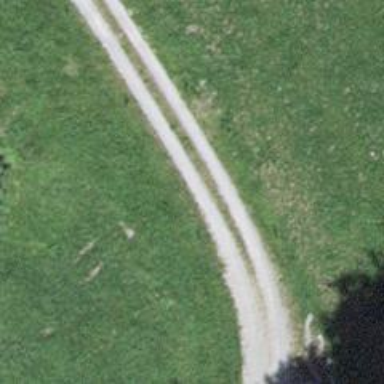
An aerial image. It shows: Track with compacted grade3 surface.